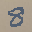
Label: 8